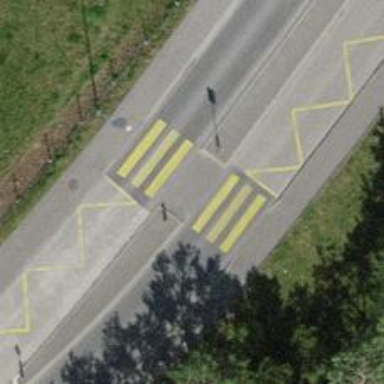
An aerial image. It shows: Zebra crossing with road island.